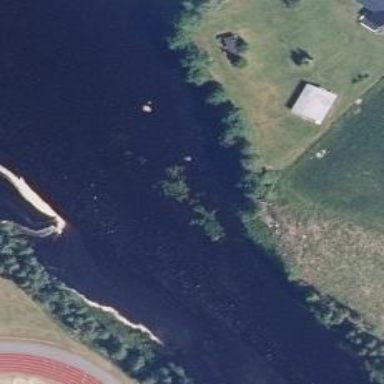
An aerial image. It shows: Scene featuring rapids in waterway.